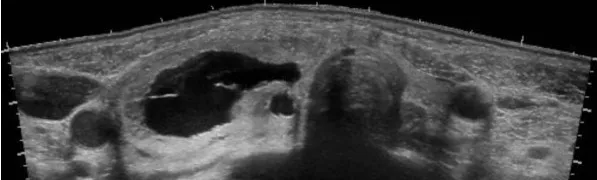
Ultrasonographic findings. Thyroid ultrasonogram demonstrates a 4.6 x 5.1 x 2.3 cm cystic dominant nodule in the lower portion of the right thyroid lobe and atrophy of the contralateral lobe.
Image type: radiology (ultrasound)